Question: When I uploaded an update to an app to Google Play today it showed that we suddenly support 63 new languages, which we don't. Any idea what is causing this?

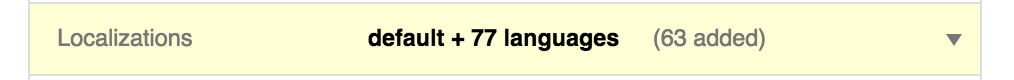
Answer: You probably have added a new library, such as Google Play Services, to your package which is adding its own resource files for additional languages.
If you are using Android Studio, you can set 'resConfigs' to disable unsupported locales. See <URL> by Cyril Mottier:
'''
defaultConfig {
// ...
resConfigs "en", "de", "fr", "it"
}
'''